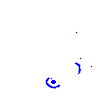
Particle: pion